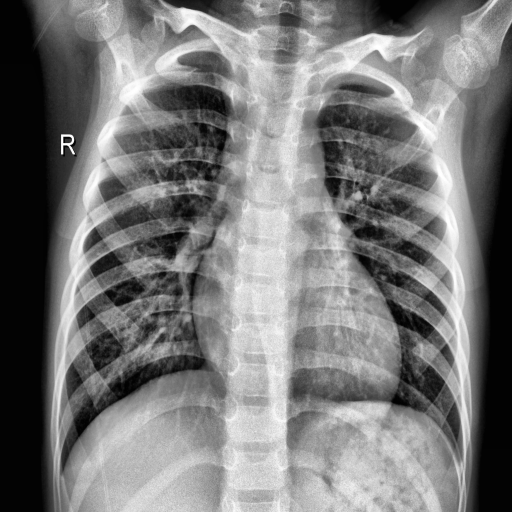
Finding: PNEUMONIA